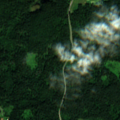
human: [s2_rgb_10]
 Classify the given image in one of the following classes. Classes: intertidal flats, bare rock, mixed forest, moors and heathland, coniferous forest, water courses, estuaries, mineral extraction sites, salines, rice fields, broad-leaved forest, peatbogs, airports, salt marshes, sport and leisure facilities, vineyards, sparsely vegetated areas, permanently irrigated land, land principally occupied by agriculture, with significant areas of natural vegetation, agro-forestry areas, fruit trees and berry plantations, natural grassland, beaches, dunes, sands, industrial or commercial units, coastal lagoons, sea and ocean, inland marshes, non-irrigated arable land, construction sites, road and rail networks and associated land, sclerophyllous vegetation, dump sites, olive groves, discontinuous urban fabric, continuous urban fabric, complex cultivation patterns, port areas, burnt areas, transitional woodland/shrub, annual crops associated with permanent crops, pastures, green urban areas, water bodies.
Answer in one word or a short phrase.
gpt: complex cultivation patterns, land principally occupied by agriculture, with significant areas of natural vegetation, broad-leaved forest, coniferous forest, mixed forest